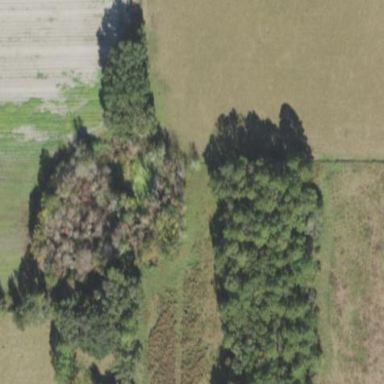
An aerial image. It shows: Mixed leaf woodland.